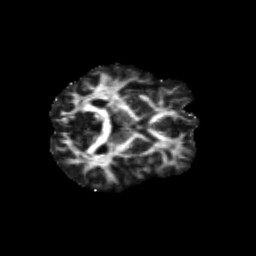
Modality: FA
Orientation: axial
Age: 59
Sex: female
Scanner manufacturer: siemens
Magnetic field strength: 3 T
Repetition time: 4.71 s
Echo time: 0.0906 s